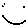
Label: smiley face